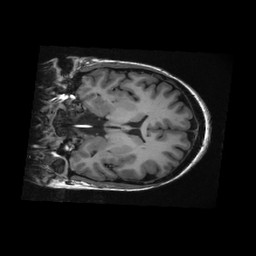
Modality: T1w
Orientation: coronal
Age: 49
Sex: female
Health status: healthy
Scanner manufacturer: ge
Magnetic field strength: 3 T
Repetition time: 0.008388 s
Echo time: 0.003112 s